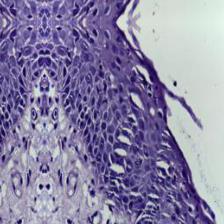
Diagnosis: Normal